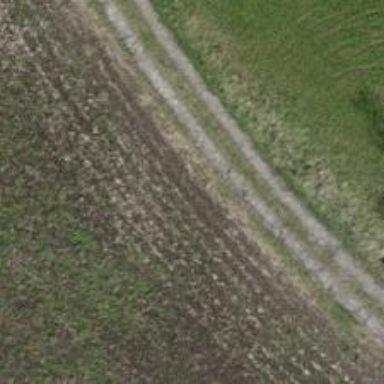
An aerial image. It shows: Gravel track with grade 2 tracktype.